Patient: sex M, age 60
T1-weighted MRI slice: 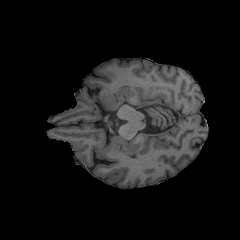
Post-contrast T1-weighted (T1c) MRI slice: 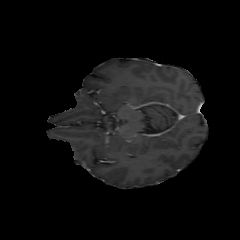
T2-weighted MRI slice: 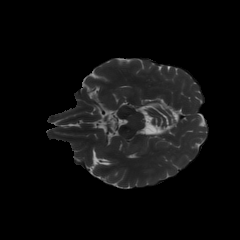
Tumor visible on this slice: no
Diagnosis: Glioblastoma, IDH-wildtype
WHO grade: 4